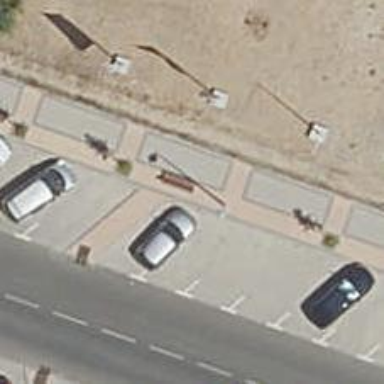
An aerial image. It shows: Bench for seating.